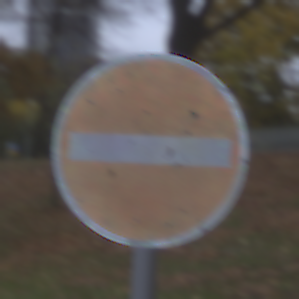
Verkehrszeichen: VerbotDerEinfahrt
Umgebung: Outdoor, Urban
Tageszeit: MorningAfternoon
Wetter: Overcast
Licht: Natural
Jahreszeit: NotSpecified
Kontrast: LowContrast